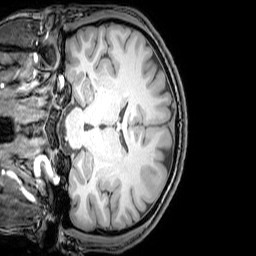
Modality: T1w
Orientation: coronal
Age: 23
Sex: male
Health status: healthy
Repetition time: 0.081 s
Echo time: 0.037 s